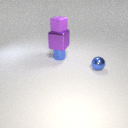
small blue metal sphere in front of small blue metal cylinder